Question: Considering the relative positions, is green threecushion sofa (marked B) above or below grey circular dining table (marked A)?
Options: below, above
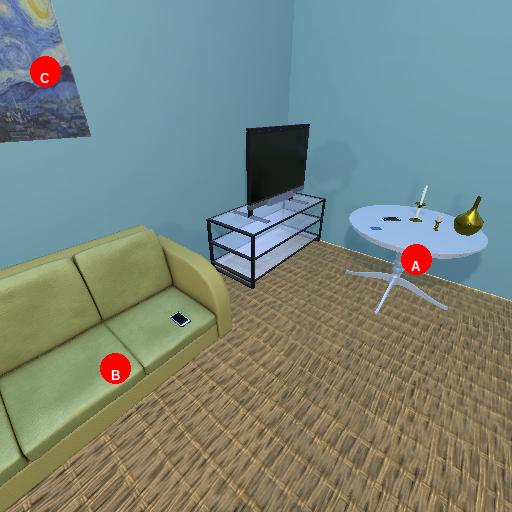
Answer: below